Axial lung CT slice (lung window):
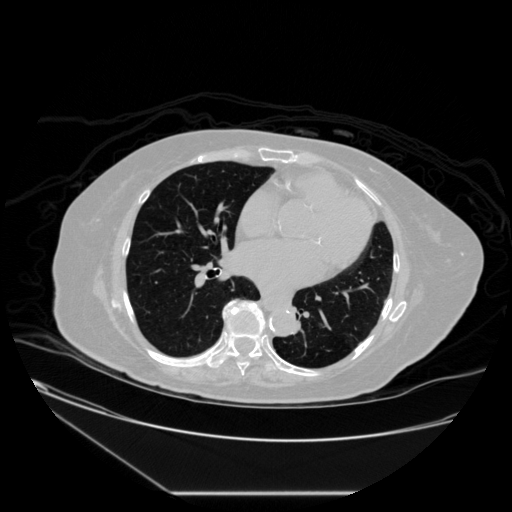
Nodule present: no